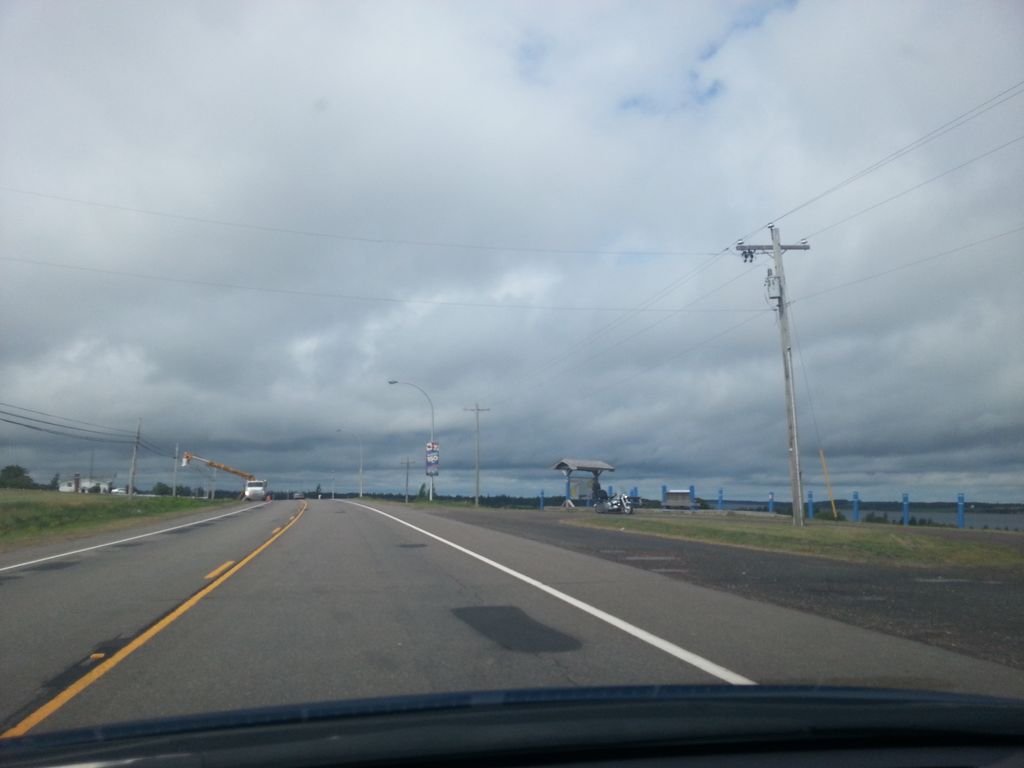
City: charlottetown